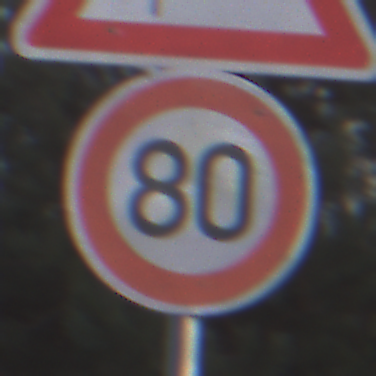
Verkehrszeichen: Geschwindigkeit80
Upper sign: SeitenwindVonLinks
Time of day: MorningAfternoon
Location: Outdoor (Nature)
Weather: PartlyCloudy
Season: NotSpecified
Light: Natural